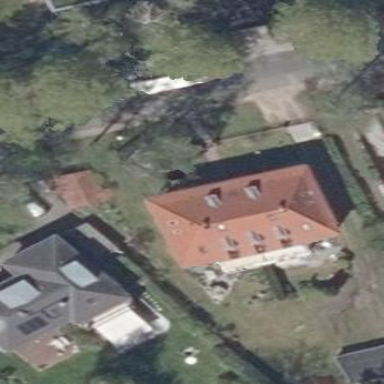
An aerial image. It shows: Historic house with hipped roof made of red roof tiles. The building is painted white.